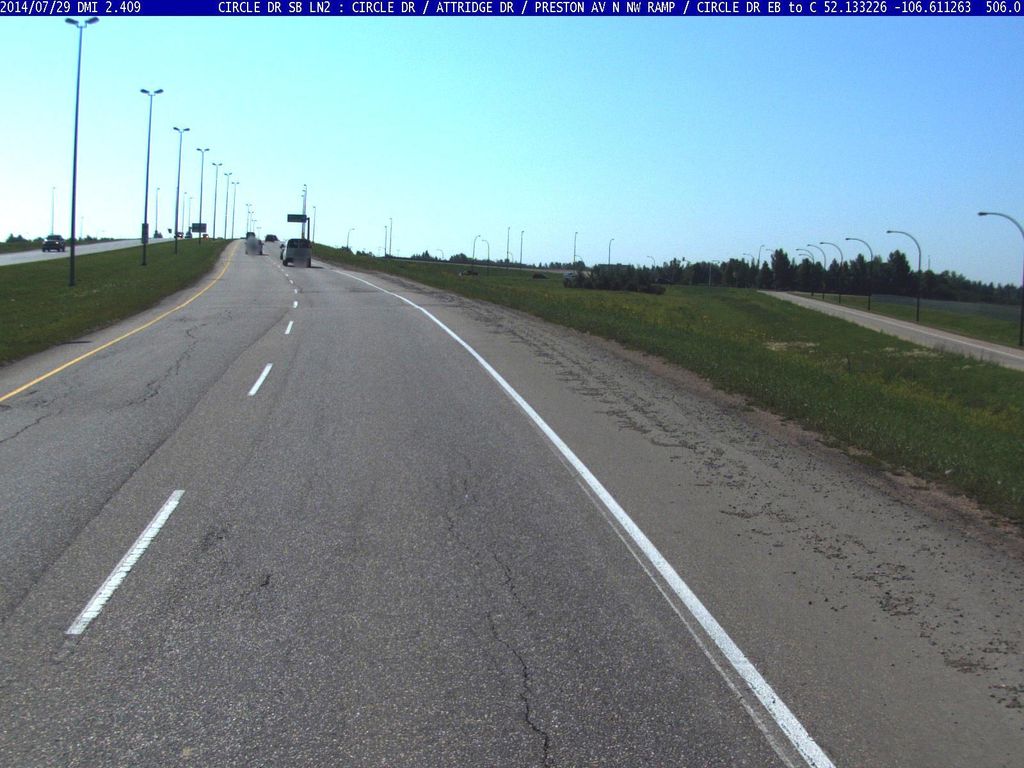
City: saskatoon